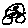
Label: car